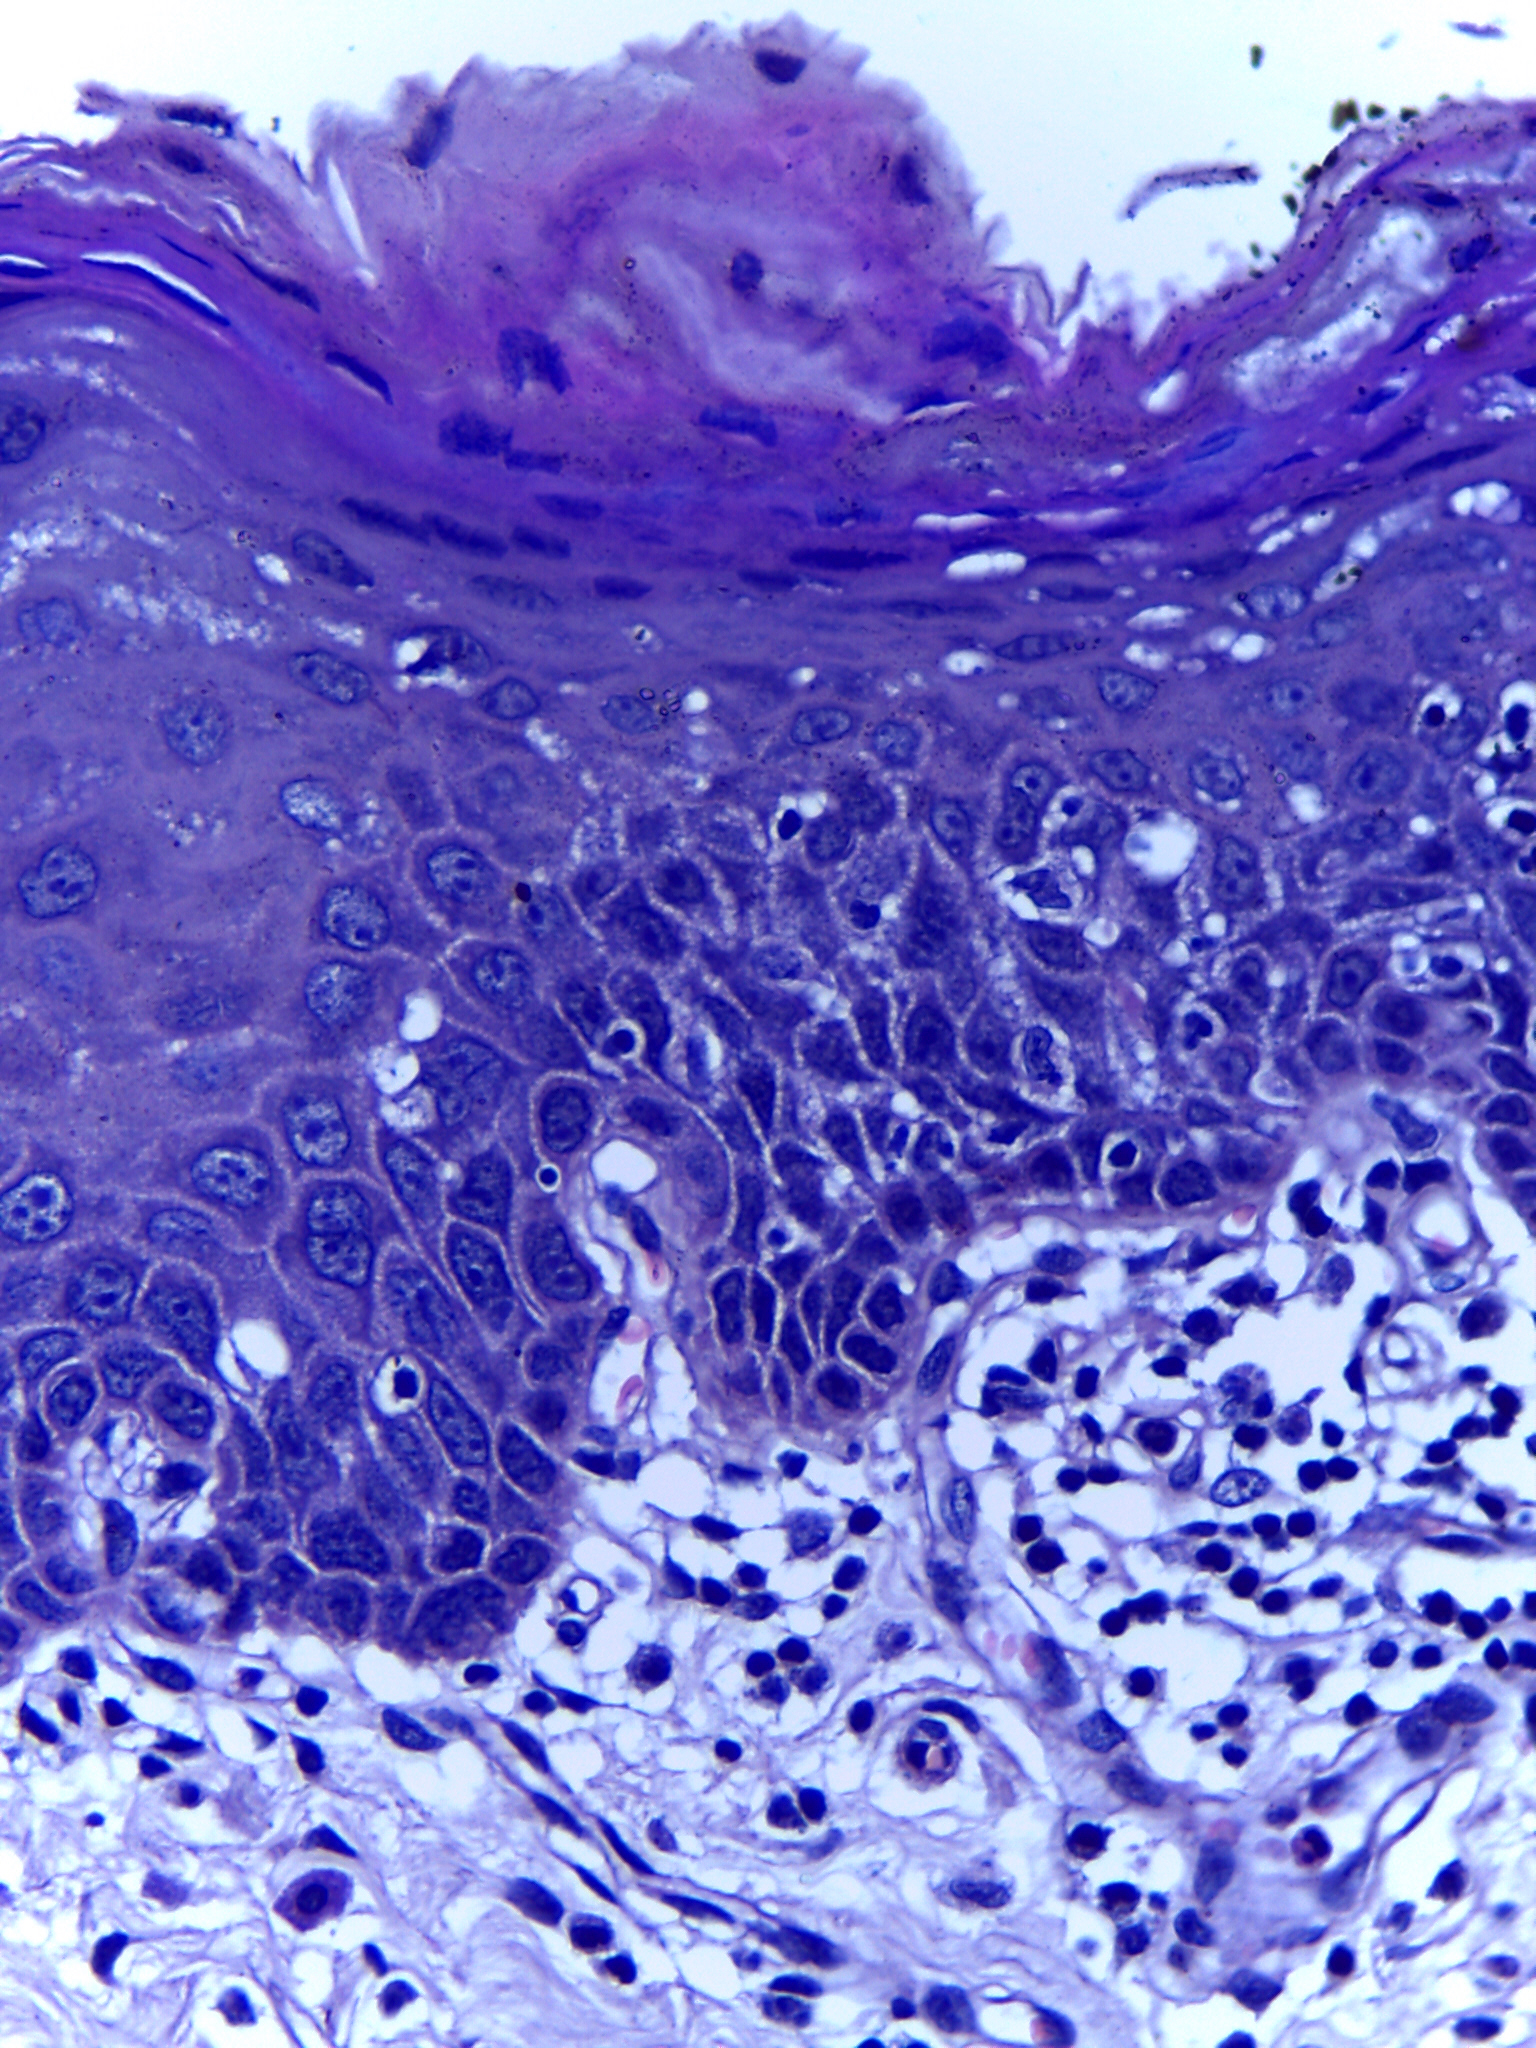
Diagnosis: Normal